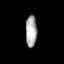
Tissue: prostate
Cell type: Fibroblasts
Senescence score: 0.7467
Nuclear area (px): 345
Mean DAPI intensity: 173.07